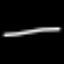
Label: line